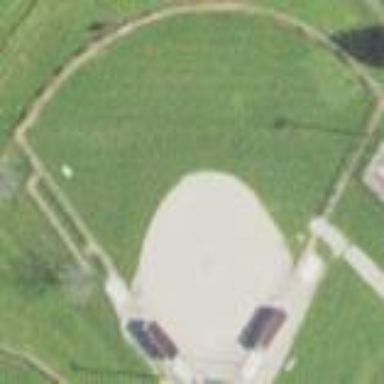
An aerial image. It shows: Baseball pitch for leisure land activities.